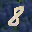
Label: 8